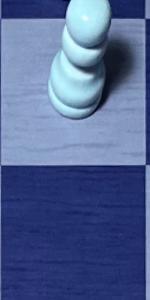
Label: Empty